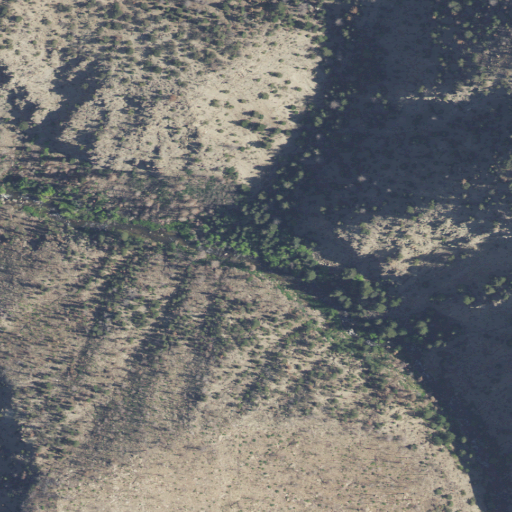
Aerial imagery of valley in Utah named Bear Hollow containing shrub, evergreen forest, and grassland